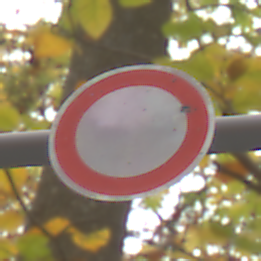
Verkehrszeichen: VerbotFahrzeugeAllerArt
Umgebung: Outdoor, Nature
Tageszeit: MorningAfternoon
Wetter: Overcast
Licht: Natural
Jahreszeit: Autumn
Kontrast: LowContrast